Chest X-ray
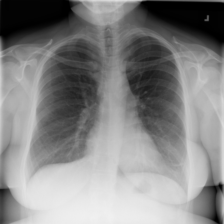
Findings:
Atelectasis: positive
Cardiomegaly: negative
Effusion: negative
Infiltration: negative
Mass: negative
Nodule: negative
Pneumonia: negative
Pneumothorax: negative
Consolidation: negative
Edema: negative
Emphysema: negative
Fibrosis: negative
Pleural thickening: negative
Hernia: negative